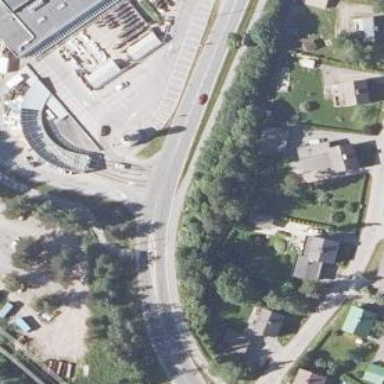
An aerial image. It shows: Road with "give way" sign.